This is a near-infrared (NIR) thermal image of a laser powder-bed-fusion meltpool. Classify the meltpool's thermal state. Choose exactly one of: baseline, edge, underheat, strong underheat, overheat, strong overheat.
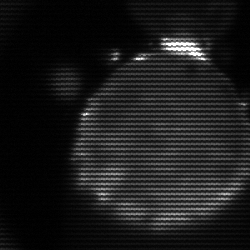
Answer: edge